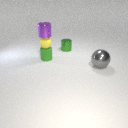
small green rubber cylinder in front of small green metal cylinder